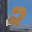
Label: 2